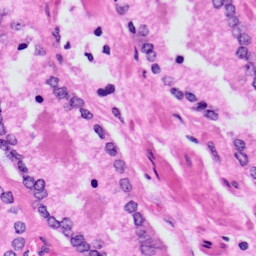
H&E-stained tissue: Prostate